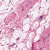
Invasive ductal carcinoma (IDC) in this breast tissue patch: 0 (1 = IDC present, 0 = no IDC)